Interaction volume radius: 10 \u00c5
Interaction volume height: 35 \u00c5
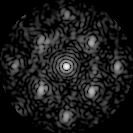
Disorder parameter: 0.4354